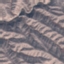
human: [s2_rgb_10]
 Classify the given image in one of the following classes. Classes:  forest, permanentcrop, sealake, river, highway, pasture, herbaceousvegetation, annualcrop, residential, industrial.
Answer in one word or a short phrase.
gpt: HerbaceousVegetation